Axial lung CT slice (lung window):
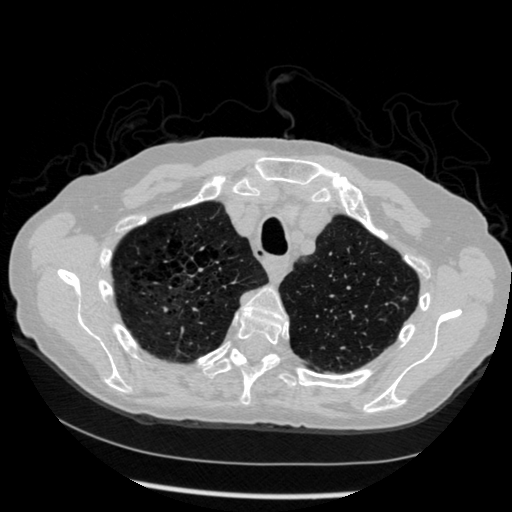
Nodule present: yes
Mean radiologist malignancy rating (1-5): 3